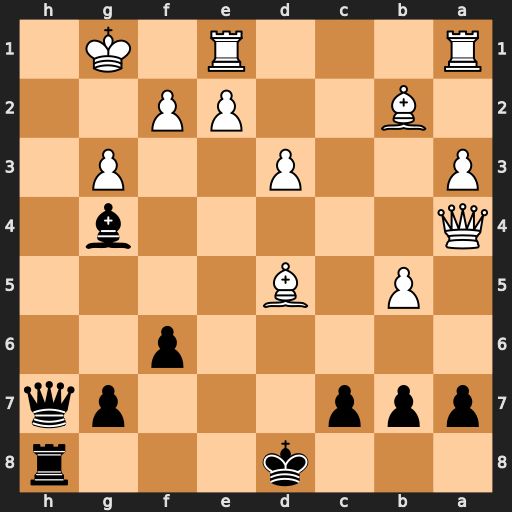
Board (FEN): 3k3r/ppp3pq/5p2/1P1B4/Q5b1/P2P2P1/1B2PP2/R3R1K1
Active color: b
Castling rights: -
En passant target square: -
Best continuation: Qh2+ Kf1 Bh3+ Bg2 Bxg2#